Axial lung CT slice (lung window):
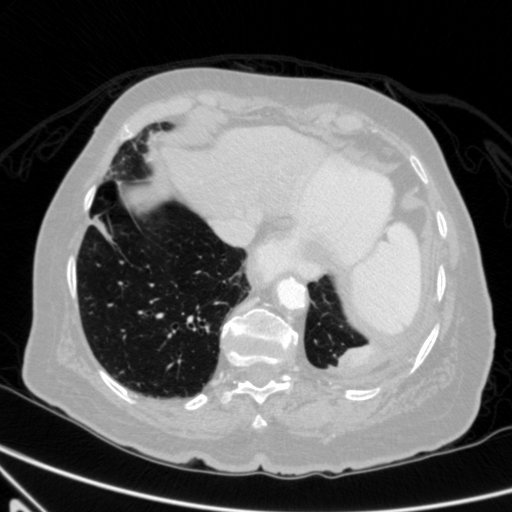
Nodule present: no